Field crop: maize
Growth stage: 2
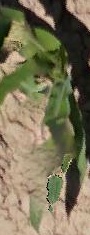
Species: maize